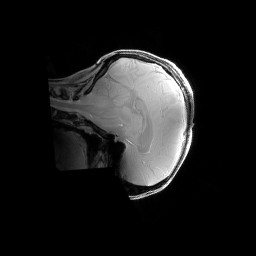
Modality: PDw
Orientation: sagittal
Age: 30
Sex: female
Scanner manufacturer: siemens
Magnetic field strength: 6.98 T
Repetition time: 1.3 s
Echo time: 0.00231 s